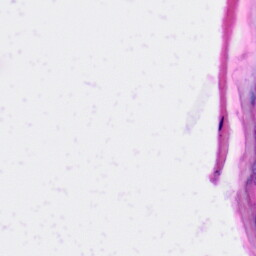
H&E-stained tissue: Skin